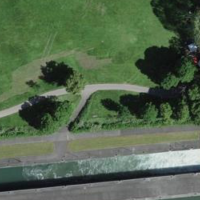
EUNIS habitat code: 25
Species observed at this site:
Certhia brachydactyla
Tachybaptus ruficollis
Corvus corone
Podiceps cristatus
Actitis hypoleucos
Fulica atra
Dendrocopos major
Buteo buteo
Sylvia atricapilla
Spinus spinus
Chroicocephalus ridibundus
Muscicapa striata
Phylloscopus collybita
Larus michahellis
Cygnus olor
Gallinula chloropus
Erithacus rubecula
Tringa glareola
Pica pica
Phoenicurus ochruros
Sitta europaea
Phoenicurus phoenicurus
Columba livia
Garrulus glandarius
Periparus ater
Accipiter nisus
Cyanistes caeruleus
Anas platyrhynchos
Sturnus vulgaris
Chloris chloris
Troglodytes troglodytes
Streptopelia decaocto
Corvus frugilegus
Alopochen aegyptiaca
Aythya ferina
Ciconia ciconia
Aythya fuligula
Passer domesticus
Fringilla coelebs
Regulus ignicapilla
Lamium purpureum
Carduelis carduelis
Columba palumbus
Turdus merula
Phalacrocorax carbo
Parus major
Hirundo rustica
Mergus merganser
Bellis perennis
Phylloscopus trochilus
Motacilla alba
Delichon urbicum